Question: When talking about the C++ implementation the 'Adapter' pattern in book , it goes like this:
> [...] In a C++ implementation of a class adapter, 'Adapter''Target''Adaptee'. [...]

Can someone explain the reason here?
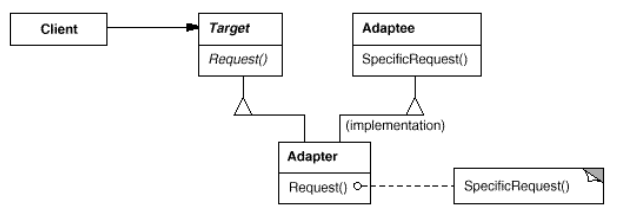
Answer: In object-oriented programming, relationships between classes of objects can be classified as "is-a", "has-a" or "is-implemented-in-terms-of".
When it comes to C++, "" relationship can (and should) be implemented through public inheritance.
"" can (and should) be implemented through containment. It makes the using class depend upon only the public parts of the used class. In rare cases as a last resort you might want to implement "has-a" through non-public inheritance, but usually it's an indicator of bad design.
"" can be implemented through either containment or non-public inheritance.
Non-public inheritance allows you to access the protected parts of the used class, override its virtual methods, etc. It also helps others to understand your intentions better (as long as non-public inheritance expresses "is-implemented-in-terms-of" and containment expresses "has-a").
On the other hand, containment has some advantages of its own. For example, it allows having multiple instances of the used class. It also allows us to implement Dependency Injection and thus satisfy the Dependency Inversion Principle.
Adapter subtype of Target and at the same time "" Adaptee.
Therefore Adapter should inherit publicly from Target.
But you can use either private inheritance or containment to implement the "is-implemented-in-terms-of" relationship between Adapter and Adaptee.
One of the main criteria used to decide which type of relationship to use, is the type of adapter pattern you want to implement (class adapter or object adapter).